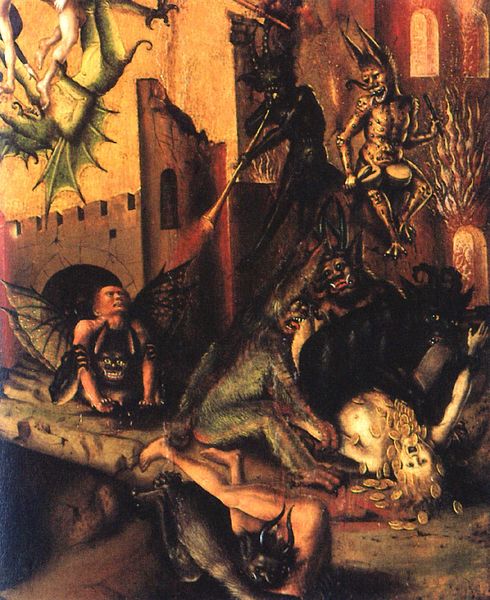
Titel: Das Jüngste Gericht
Künstler: Stefan Lochner
Institution: Köln, Wallraf-Richartz-Museum
Schlagwörter: akt, angriff, blau, feuer, flügel, gemälde, nackt, gelb, grün, menschen, stadt, braun, bunt, fenster, frau, männer, schwarz, haus, rot, hochformat, malerei, mensch, tod, tot, horn, brücke, gold, turm, beine, süden, mauer, angst, brand, tor, zinnen, burg, flammen, lodern, geld, festung, dämon, zähne, fegefeuer, hölle, jüngstes gericht, teufel, verdammnis, zunge, wesen, mittelalter, stadtmauer, hörner, posaune, ungeheuer, drachen, drache, dämonen, fratze, fratzen, inferno, monster, trompete, münzen, bosch, sünden, höllenfeuer, hold, nordalpin, goldstücke, quälen, geldstücke, tote frau, geiz, posaue